Question: I would like to make a contextmenu like the blue one on this image:

I can't figure how to make it so do you have some clues/tutorials/... to share with me?
For now, i'm stuck with this XAML
'''
<Style x:Name="HorizontalContextMenu" TargetType="{x:Type ContextMenu}">
<Setter Property="Background" Value="CadetBlue" />
<Setter Property="BorderBrush" Value="DarkBlue" />
<Setter Property="HorizontalOffset" Value="50"/>
<Setter Property="VerticalOffset" Value="50"/>
<Setter Property="Height" Value="48"/>
<Setter Property="SnapsToDevicePixels" Value="True" />
<Setter Property="OverridesDefaultStyle" Value="True" />
<Setter Property="Grid.IsSharedSizeScope" Value="true" />
<Setter Property="HasDropShadow" Value="True" />
<Setter Property="Template">
<Setter.Value>
<ControlTemplate TargetType="ContextMenu">
<Border BorderThickness="0">
<Grid>
<Grid.ColumnDefinitions>
<ColumnDefinition Width="24"/>
<ColumnDefinition Width="*"/>
</Grid.ColumnDefinitions>
<Path Width="100" Height="100"
Data="{DynamicResource RightArrow}"
Fill="Blue" Stretch="Fill"
Grid.Column="0"/>
<StackPanel IsItemsHost="True" KeyboardNavigation.DirectionalNavigation="Cycle" Grid.Column="1" Orientation="Horizontal"/>
</Grid>
</Border>
</ControlTemplate>
</Setter.Value>
</Setter>
</Style>
'''
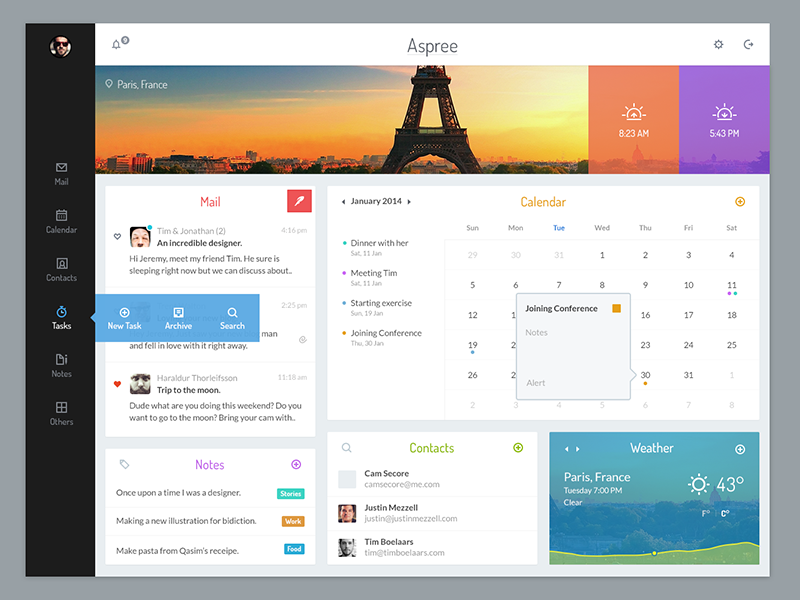
Answer: After two days of reflection, i finally achieve this solution:
1. Frontend XAML <Button x:Name="btnExpressions" Style="{StaticResource MyMenuButton}" Content="Expressions" Tag="{x:Static iconPacks:PackIconMaterialKind.HeartPulse}" Click="BtnExpressions_Click">
<Button.ContextMenu>
<ContextMenu Style="{StaticResource HorizontalContextMenu}">
<MenuItem Name="BtnA" Header="B" Tag="{x:Static iconPacks:PackIconMaterialKind.RunFast}" Style="{StaticResource HMI}"/>
<MenuItem Name="BtnB" Header="F" Tag="{x:Static iconPacks:PackIconMaterialKind.RunFast}" Style="{StaticResource HMI}"/>
<MenuItem Name="BtnC" Header="T" Tag="{x:Static iconPacks:PackIconMaterialKind.RunFast}" Style="{StaticResource HMI}"/>
</ContextMenu>
</Button.ContextMenu>
</Button>
2. Style XAML <Style x:Key="HorizontalContextMenu" TargetType="{x:Type ContextMenu}">
<Setter Property="Background" Value="#AF38789E" />
<Setter Property="BorderThickness" Value="0"/>
<Setter Property="Height" Value="48"/>
<Setter Property="ItemsPanel">
<Setter.Value>
<ItemsPanelTemplate>
<VirtualizingStackPanel Orientation="Horizontal" Background="Transparent"/>
</ItemsPanelTemplate>
</Setter.Value>
</Setter>
<Setter Property="Template">
<Setter.Value>
<ControlTemplate TargetType="ContextMenu" >
<Border BorderThickness="0">
<Grid>
<Grid.ColumnDefinitions>
<ColumnDefinition Width="10"/>
<ColumnDefinition Width="*"/>
</Grid.ColumnDefinitions>
<Path Data="M0,0.5 L1,0.75 1,0.25Z" Margin="0"
Grid.Column="0"
StrokeThickness="0"
Stroke="{TemplateBinding Background}"
Fill="{TemplateBinding Background}"
Stretch="Fill"
Width="10" Height="20"/>
<StackPanel IsItemsHost="True" KeyboardNavigation.DirectionalNavigation="Cycle"Grid.Column="1" Orientation="Horizontal" Background="{TemplateBinding Background}"/>
</Grid>
</Border>
</ControlTemplate>
</Setter.Value>
</Setter>
</Style>
<Style x:Key="HMI" TargetType="MenuItem">
<Setter Property="Foreground" Value="White"/>
<Setter Property="Opacity" Value="0.5"/>
<Setter Property="Width" Value="48" />
<Setter Property="Height" Value="48" />
<Setter Property="Template">
<Setter.Value>
<ControlTemplate TargetType="{x:Type MenuItem}">
<Border>
<iconPacks:PackIconMaterial Kind="{Binding Tag, RelativeSource={RelativeSource AncestorType=MenuItem}}" VerticalAlignment="Center" HorizontalAlignment="Center"/>
</Border>
</ControlTemplate>
</Setter.Value>
</Setter>
<Style.Triggers>
<Trigger Property="IsMouseOver" Value="true">
<Setter Property="Opacity" Value="1" />
</Trigger>
</Style.Triggers>
</Style>
3. Code behind (VB.NET version) Private Sub BtnExpressions_Click(sender As Object, e As RoutedEventArgs)
Dim btn As FrameworkElement = sender
If btn IsNot Nothing Then
btn.ContextMenu.PlacementTarget = btn
btn.ContextMenu.Placement = Primitives.PlacementMode.Right
btn.ContextMenu.HorizontalOffset = -10
btn.ContextMenu.VerticalOffset = 0
btn.ContextMenu.IsOpen = True
End If
End Sub
Hope this helps someone else.